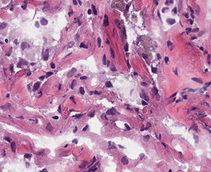
Tumor epithelial tissue: no
Tumor-associated stroma tissue: no
Normal tissue: yes